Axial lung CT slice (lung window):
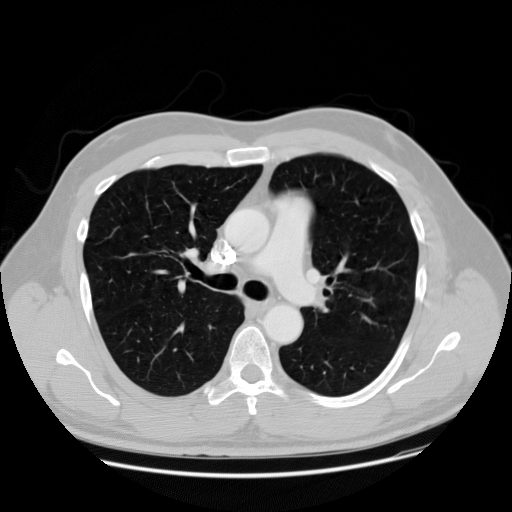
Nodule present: no